На рисунке изображен длинный резиновый воздушный шарик, который популярен на вечеринках по случаю дней рождения. Частично надутый воздушный шар обычно разделяется на две цилиндрические области с сильно отличающимися радиусами. Используя простую модель, попробуем разобраться в причинах такого разделения.  Частично надутый воздушный шарик Воздушный шарик имеет форму однородного цилиндра (за исключением концов). Все процессы будем считать изотермическими и происходящими при комнатной температуре. Давление $P$ в воздушном шарике превышает атмосферное давление $P_0$ на очень малую величину, так что воздух можно рассматривать как несжимаемую жидкость. Силой тяжести и весом воздушного шарика можно пренебречь. Процесс изменения объема воздушного шарика считайте медленным и квазистатическим. В пунктах A1-A4 предполагается, что воздушный шарик надут всюду однородно по его длине. Обозначим как $r_0$ и $L_0$ начальные радиус и длину воздушного шарика до его надувания.
Воздушный шарик удерживается за один из его концов, по которому поступает воздух, в то время как остальная часть шарика висит свободно. Вычислите отношение $\sigma_L$/$\sigma_t$ между продольным «поверхностным» натяжением $\sigma_L$ (в направлении, параллельном оси воздушного шарика) и поперечным «поверхностным» натяжением $\sigma_t$ (в направлении, касательном к поперечному сечению воздушного шарика). «Поверхностное» натяжение воздушного шарика – это сила, с которой соседние части воздушного шарика действуют друг на друга, отнесенная к единице длины границы между ними. При малых растяжениях шарика справедлив линейный закон Гука. Будем считать, что длина воздушного шара остается постоянной и равной $L_0$, в то время как «поверхностное» натяжение $\sigma_t$ линейно зависит от изменения отношения $\frac{r}{r_0}$:\begin{equation} \sigma_t = k \left( \frac{r}{r_0} -1 \right) \tag{1} \end{equation}
Используя формулу $(1)$, получите выражение для зависимости давления $P$ в воздушном шарике от его объема $V$. Изобразите (качественно) зависимость $P - P_0$ как функцию объема $V$. Исходя из закона Гука, найдите максимальное давление внутри воздушного шарика $P_{\max}$. В действительности отношение $r/r_0$ достаточно велико (см. рисунок 1), так что нужно учитывать нелинейное поведение резины и связанное с ним изменением длины воздушного шарика. Учет этих нелинейных свойств материала резины позволяет существенно уточнить формулу для давления внутри шарика, которое оказывается выше, чем результат, полученный в пункте A2. В реальном воздушном шарике график зависимости $\sigma_t (r)$ радиуса шарика состоит из трех частей: Описанная выше зависимость показана на рисунке 2.
Изобразите качественно график зависимости разности давлений $P-P_0$ как функцию объема $V$ однородно надутого воздушного шара, материал резины которого ведет себя согласно рисунку 2. Укажите точки экстремумов на графике, на том же графике укажите точки, соответствующие значениям $r = 1$ см и $r = 2.5$ см. Вычислите разность давлений $P-P_0$ для этих двух значений радиуса с $10\text{%}$-ой точностью.   Нелинейное поведение материала резины, исследованное в пункте A3, приводит к тому, что зависимость разности давлений $P-P_0$ внутри воздушного шарика от его объема $V$ аппроксимируется следующей кубической зависимостью: \begin{equation} P - P_0 = a \left( \left(V-u\right)^3 - b\left(V-u\right) + c \right), \tag{2} \end{equation} где $a$, $b$, $c$ и $u$ — положительные константы. Пусть объем $u$ больше, чем объем не надутого воздушного шара $V_0$, а $c$ принимает такие значения, при которых функция $(2)$ положительна для всех $V > V_0$. См. рис. 3. Воздушный шарик соединен с большим воздушным резервуаром, в котором может поддерживаться контролируемое насосом давление $P$. Может случиться так, что некоторым значениям давления $P$ соответствуют несколько равновесных значений $V$. Если воздушный шарик, находящийся в равновесии, испытывает случайные возмущения (такие как локальное растяжение внешними силами), то он может перейти в другое равновесное состояние с отличным объемом. Такой переход возможен, только если он будет энергически выгодным для всей системы, состоящей из воздушного шарика, атмосферы и насоса, поддерживающего давление $P$. Пусть давление медленно увеличивается от значения $P_0$, и на каждом шаге существуют достаточные возмущения. Тогда резкое увеличение объема шарика может произойти только по достижении критического давления $P_c$, при котором полная энергия, необходимая для перехода между двумя равновесными состояниями равна нулю. Выше этого критического давления, переход от меньшего объема к большему, сопровождается выделением энергии и наоборот. Такие резкие переходы часто встречаются в природе, и иногда называются фазовыми переходами.
Используя зависимость $(2)$, получите выражения для $P_c$, объема $V_1$ воздушного шарика перед скачком и объема $V_2$ после скачка. Выразите ответы через $a$, $b$, $c$ и $u$. В реальности мальчик на дне рождения неспособен подавать достаточно воздуха для мгновенного изменения объема воздушного шарика, описанного выше. Вместо этого воздух накачивается в воздушный шарик постепенно, эффективно контролируя увеличение объема воздушного шара, а не давление в нем. В этом случае становится возможным новый тип поведения шарика. Если сложится ситуация благоприятная для минимизации полной энергии системы, то воздушный шарик разделиться на две цилиндрические области с различными радиусами, длины которых будут постепенно изменяться. Энергией границы раздела можно пренебречь. Мы также пренебрежем длиной пограничного слоя (эти предположения действительны для очень длинного воздушного шара).
Изобразите качественный график зависимости разности давлений $P-P_0$ от объема $V$, учитывая разделение объема шарика на две части. Укажите на осях давление $P_c-P_0$ и объемы $V_1$ и $V_2$.
Пусть шарик находится в условиях, при которых возможно его разделение на две цилиндрические области различных радиусов. Найдите длину $L_{\text{thin}}$ более тонкой области как функция полного объема воздушного шара $V$. Выразите свой ответ через $V_1$, $V_2$ и радиус $r_1$ более тонкой области.
Пусть шарик опять находится в условиях, при которых возможно его разделение на две цилиндрические области различных радиусов. Найдите удельную работу $\Delta W / \Delta L_{\text{thin}}$, которую необходимо совершить, чтобы преобразовать единицу длины тонкой области в толстую область. Выразите свой ответ через $P_c$, $V_1$, $V_2$ и радиус $r_1$ более тонкой области.
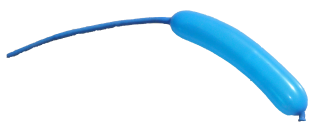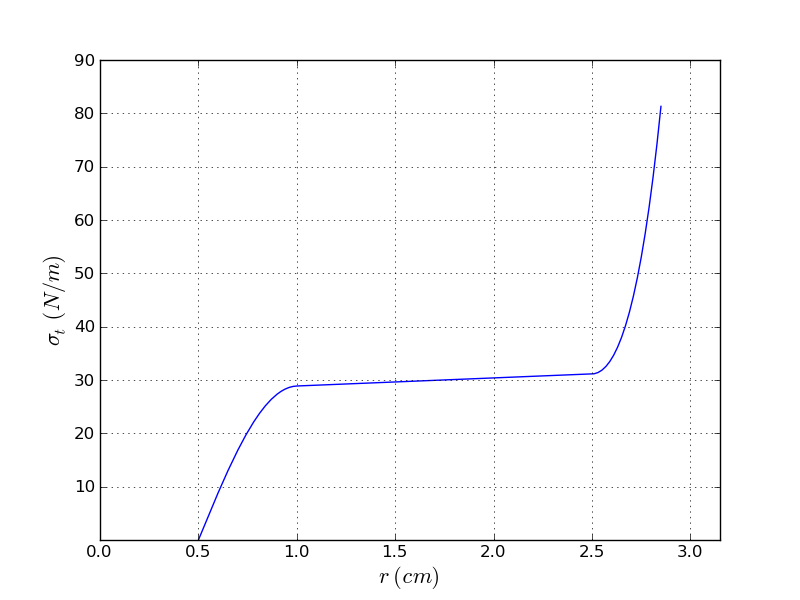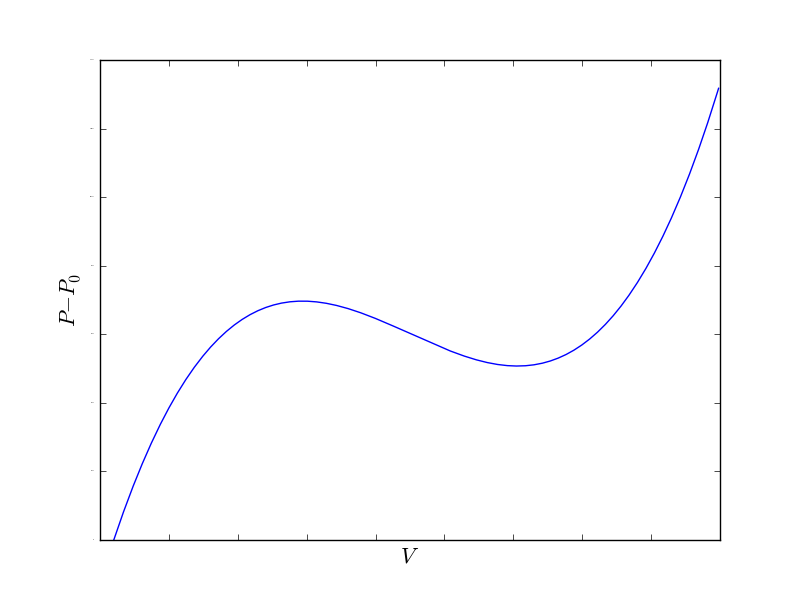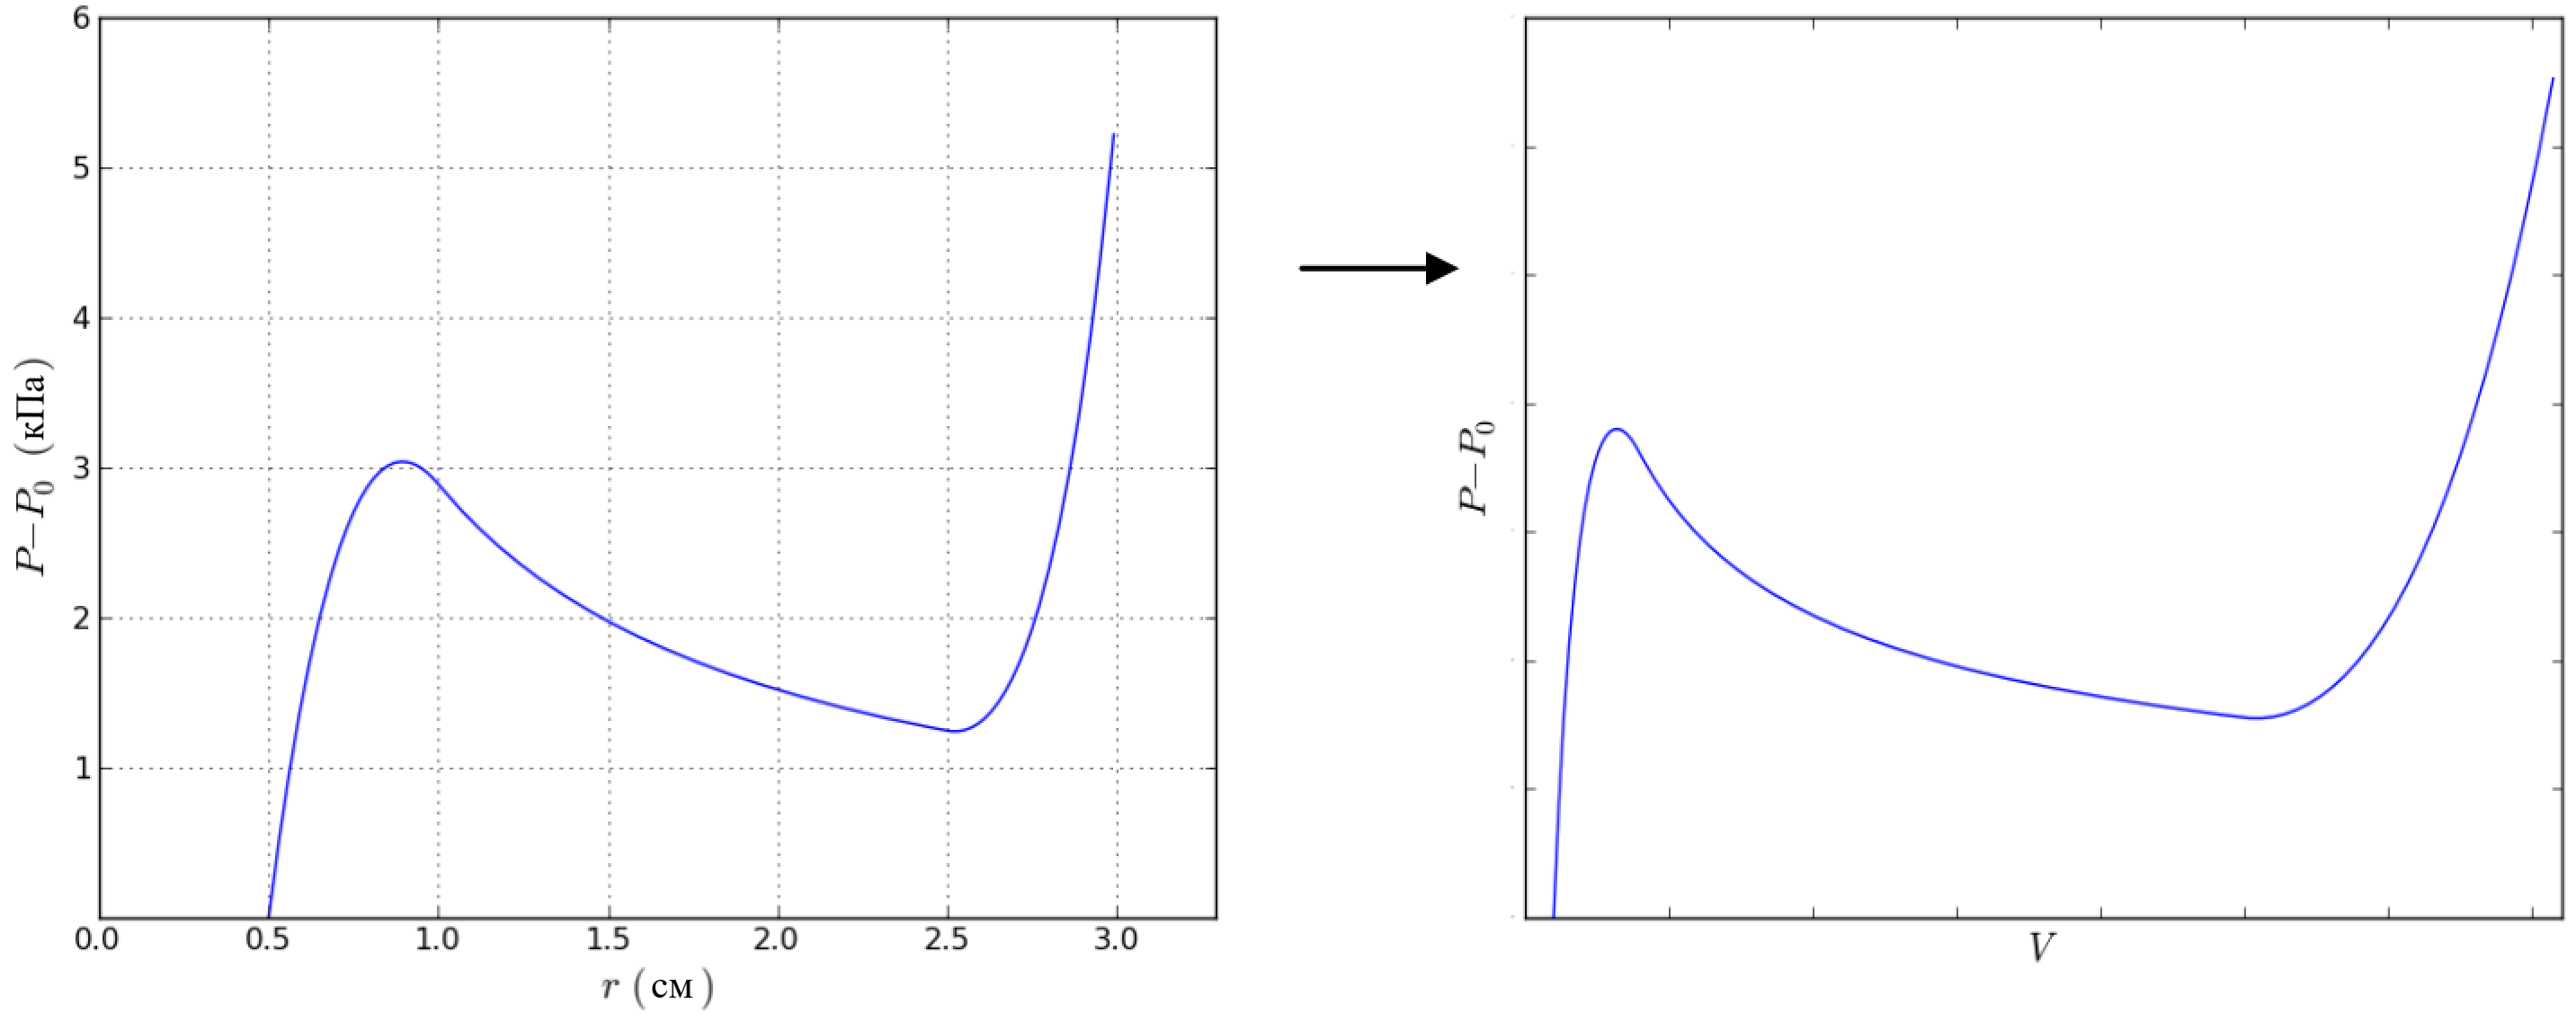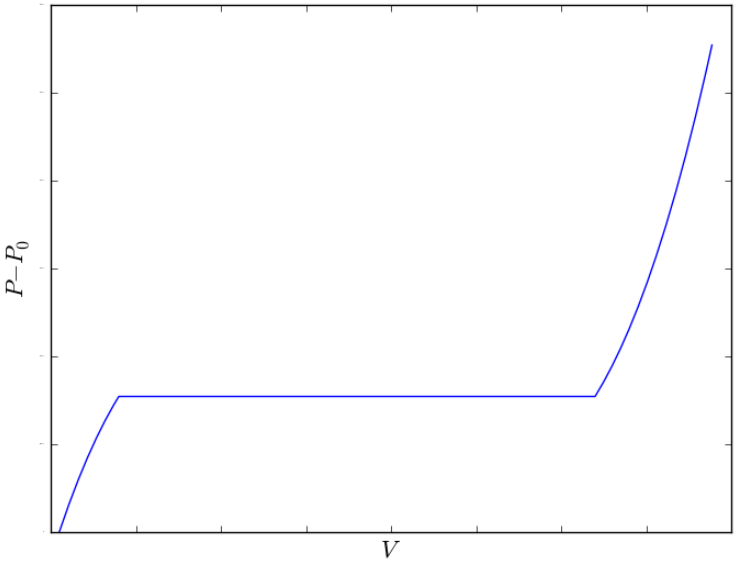
Воздушный шарик удерживается за один из его концов, по которому поступает воздух, в то время как остальная часть шарика висит свободно. Вычислите отношение $\sigma_L$/$\sigma_t$ между продольным «поверхностным» натяжением $\sigma_L$ (в направлении, параллельном оси воздушного шарика) и поперечным «поверхностным» натяжением $\sigma_t$ (в направлении, касательном к поперечному сечению воздушного шарика).  «Поверхностное» натяжение воздушного шарика – это сила, с которой соседние части воздушного шарика действуют друг на друга, отнесенная к единице длины границы между ними.
Решение: Решение через силы Пусть радиус шарика равен $r$, а давление внутри него — $P$.Рассмотрим сечение шарика, перпендикулярное его оси. На часть шарика, отсекаемую этим сечением, действует сила вдоль его оси, равная:\[2\pi r\sigma_L-\pi r^2(P-P_0)\implies \sigma_L=\frac{r}{2}(P-P_0).\]Рассмотрим теперь сечение шарика, рассекающее его пополам вдоль оси. На любую из половинок шарика действует сила, перпендикулярная его оси и равная:\[2x\sigma_t-2rx(P-P_0)\implies \sigma_t=\] Решение через энергию Если растянуть шарик в длину на величину $\mathrm dL$, его энергия увеличится на:\[\mathrm dE_L=2\pi r\sigma_L\,\mathrm dL.\]Если растянуть шарик, увеличив его радиус на $\mathrm dr$, его энергия увеличится на:\[\mathrm dE_t=L\sigma_t\cdot 2\pi\,\mathrm dr.\]Применим к шарику обе эти деформации так, чтобы его объём (а значит, внутренняя энергия и давление газа внутри) не изменятся. Это происходит при:\[\pi r^2\,\mathrm dL+L\,\mathrm{d}\left(\pi r^2\right)=0\implies r\,\mathrm dL=-2L\,\mathrm dr.\]Тогда в равновесном состоянии суммарная энергия должна экстремум, то есть:\[\mathrm dE_l+\mathrm dE_t=0\implies\\0=2\pi\sigma_Lr\,\mathrm dL-\pi\sigma_t\cdot\left(-2L\,\mathrm dr\right)=\left(2\pi\sigma_L-\pi\sigma_t\right)r\,\mathrm dL,\]откуда приходим к тому же ответу.
Ответ: \[\sigma_L/\sigma_t=1/2\]  Решение через энергию Если растянуть шарик в длину на величину $\mathrm dL$, его энергия увеличится на:\[\mathrm dE_L=2\pi r\sigma_L\,\mathrm dL.\]Если растянуть шарик, увеличив его радиус на $\mathrm dr$, его энергия увеличится на:\[\mathrm dE_t=L\sigma_t\cdot 2\pi\,\mathrm dr.\]Применим к шарику обе эти деформации так, чтобы его объём (а значит, внутренняя энергия и давление газа внутри) не изменятся. Это происходит при:\[\pi r^2\,\mathrm dL+L\,\mathrm{d}\left(\pi r^2\right)=0\implies r\,\mathrm dL=-2L\,\mathrm dr.\]Тогда в равновесном состоянии суммарная энергия должна экстремум, то есть:\[\mathrm dE_l+\mathrm dE_t=0\implies\\0=2\pi\sigma_Lr\,\mathrm dL-\pi\sigma_t\cdot\left(-2L\,\mathrm dr\right)=\left(2\pi\sigma_L-\pi\sigma_t\right)r\,\mathrm dL,\]откуда приходим к тому же ответу.

Используя формулу $(1)$, получите выражение для зависимости давления $P$ в воздушном шарике от его объема $V$. Изобразите (качественно) зависимость $P - P_0$ как функцию объема $V$. Исходя из закона Гука, найдите максимальное давление внутри воздушного шарика $P_{\max}$.
Решение: Разность давлений находим, пользуясь промежуточными результатами предыдущего пункта:\[P=P_0+\frac{\sigma_t}{r}=P_0+\frac{k(r-r_0)}{r_0r}=P_0+k\left(\frac{1}{r_0}-\frac{1}{r}\right).\]Поскольку объём связан с радиусом как:\[V=\pi r^2L_0,\]получим искомую зависимость: Функция $P-P_0$ выходит из нуля при $V=\pi r_0^2L_0$ и монотонно асимптотически стремится к значению $k/r_0$ при $V\to+\infty$. Максимальное давление внутри шарика достигается при $V\to+\infty$ и равно:
Ответ: \[P(V)=P_0+k\left(\frac{1}{r_0}-\sqrt{\frac{\pi L_0}{V}}\right)\]  Функция $P-P_0$ выходит из нуля при $V=\pi r_0^2L_0$ и монотонно асимптотически стремится к значению $k/r_0$ при $V\to+\infty$. Максимальное давление внутри шарика достигается при $V\to+\infty$ и равно:
Ответ: \[P_{\max}=P_0+\frac{k}{r_0}\]

Изобразите качественно график зависимости разности давлений $P-P_0$ как функцию объема $V$ однородно надутого воздушного шара, материал резины которого ведет себя согласно рисунку 2. Укажите точки экстремумов на графике, на том же графике укажите точки, соответствующие значениям $r = 1$ см и $r = 2.5$ см. Вычислите разность давлений $P-P_0$ для этих двух значений радиуса с $10\text{%}$-ой точностью.
Решение: Качественно график зависимости $P-P_0$ от $V$ ведёт себя так же, как график $P-P_0=\sigma_t/r$ от $r$, который легко построить. График растёт от нуля, потом спадает, а в конце начинает резко увеличиваться снова. Точки $r=1~см$ и $r=2.5~см$ лежат на убывающем участке недалеко от локальных максимума/минимума (но не совпадают с ними). Качественный график представлен на рисунке ниже:  Искомые давления можно найти как: $(P-P_0)(r=1~см)=\dfrac{\sigma}{r}=\dfrac{30}{0.01}~Па=3000~Па,\\ (P-P_0)(r=2.5~см)=\dfrac{\sigma}{r}=\dfrac{30}{0.025}~Па=1200~Па.$
Ответ: \[(P-P_0)(r=1~см)=3000~Па,\qquad (P-P_0)(r=2.5~см)=1200~Па\]

Используя зависимость $(2)$, получите выражения для $P_c$, объема $V_1$ воздушного шарика перед скачком и объема $V_2$ после скачка. Выразите ответы через $a$, $b$, $c$ и $u$.
Решение: Шарик совершает над насосом работу:\[W_\mathrm{mech}=-P(V_\mathrm f-V_\mathrm i),\]а над атмосферой:\[W_\mathrm{surr}=P_0(V_\mathrm f-V_\mathrm i).\]Условие энергетического равновесия для перехода состояния шарика:\[W_\mathrm{rubber}+W_\mathrm{surr}+W_\mathrm{mech}=0.\]Отсюда мгновенно получаем правило Максвелла:\[\int\limits_{V_\mathrm i}^{V_\mathrm f}(P-P_0)\,\mathrm dV=(P-P_0)(V_\mathrm f-V_\mathrm i).\]Поскольку функция $P(V)$ симметрична относительно точки $(V,P-P_0)=(u,ac)$, правило Максвелла может быть выполнено при: При этом на значения объёма $V_{1,2}$ получим кубическое уравнение:\[(V-u)^3-b(V-u)=0\implies\]
Ответ: \[P_\mathrm c=P_0+ac\]  При этом на значения объёма $V_{1,2}$ получим кубическое уравнение:\[(V-u)^3-b(V-u)=0\implies\]
Ответ: \[V_{1,2}=u\pm\sqrt b\]

Изобразите качественный график зависимости разности давлений $P-P_0$ от объема $V$, учитывая разделение объема шарика на две части. Укажите на осях давление $P_c-P_0$ и объемы $V_1$ и $V_2$.
Решение: В диапазоне объёмов $V\in[V_1,V_2]$ произойдёт разделение шарика на тонкую и толстую часть, которое происходит при постоянном давлении $P_\mathrm c$. На других участках графика зависимость $P-P_0$ от $V$ монотонно растёт, претерпевая разрыв производной в момент начала фазового перехода. Соответствующий рисунок:

Пусть шарик находится в условиях, при которых возможно его разделение на две цилиндрические области различных радиусов. Найдите длину  $L_{\text{thin}}$ более тонкой области как функция полного объема воздушного шара $V$. Выразите свой ответ через $V_1$, $V_2$ и радиус $r_1$ более тонкой области.
Решение: При изменении полного объёма шарика от $V_1$ до $V_2$ объём тонкой части линейно уменьшается от $V_1$ до $0$, т.е.:\[V_\mathrm{thin}=\frac{V_1}{V_2-V_1}(V_2-V).\]Так как $L_\mathrm{thin}=V_\mathrm{thin}/\pi r_1^2$, получаем ответ:
Ответ: \[L_\mathrm{thin}=\frac{V_1(V_2-V)}{\pi r_1^2(V_2-V_1)}\]

Пусть шарик опять находится в условиях, при которых возможно его разделение на две цилиндрические области различных радиусов. Найдите удельную работу $\Delta W / \Delta L_{\text{thin}}$, которую необходимо совершить, чтобы преобразовать единицу длины тонкой области в толстую область. Выразите свой ответ через $P_c$, $V_1$, $V_2$ и радиус $r_1$ более тонкой области.
Решение: При преобразовании длины $\mathrm dL_\mathrm{thin}$ тонкой области в толстую, объём шарика увеличивается на величину:\[\mathrm dV=\frac{V_2-V_1}{V_1}\mathrm dV_\mathrm{thin}=\frac{\pi r_1^2(V_2-V_1)}{V_1}\mathrm dL_\mathrm{thin}.\]Для этого необходимо совершить работу:\[\mathrm dW=P_\mathrm c\,\mathrm dV=\frac{\pi r_1^2P_\mathrm c(V_2-V_1)}{V_1}\mathrm dL_\mathrm{thin}.\]Таким образом, искомая величина:
Ответ: \[\frac{\mathrm dW}{\mathrm dL_\mathrm{thin}}=\frac{\pi r_1^2P_\mathrm c(V_2-V_1)}{V_1}\]
Темы:
T, Азиатские